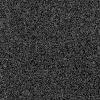
Atmospheric dust classification: dusty